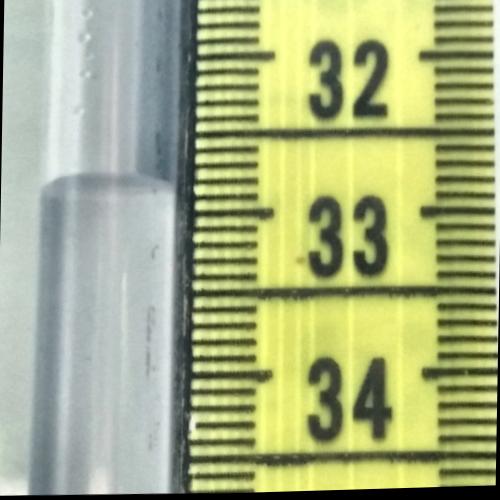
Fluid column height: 32.8 cm